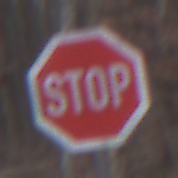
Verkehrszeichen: Stop
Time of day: Midday
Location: Outdoor (Nature)
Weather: Overcast
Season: Autumn
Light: Natural